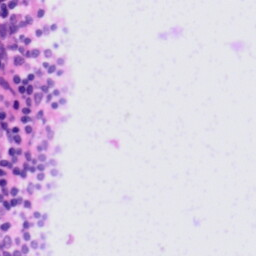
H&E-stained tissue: Tonsil